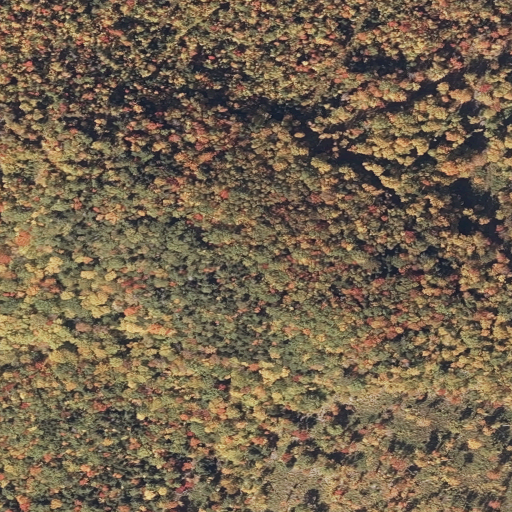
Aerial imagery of mountain in Maine named Farmers Hill containing deciduous forest, mixed forest, and evergreen forest